Question: I was following the instructions on this thread:
<URL>
which lists the following code for changing a Power Query parameter:
'''
ThisWorkbook.Queries([ParameterName]).Formula = 'New code here
'''
However it converts the value into a formula and adds "= " to the front of it:

I need to update the source of my query because the GUID expires and needs to be refreshed.
'''
Source = Xml.Tables(Web.Contents("http://api.aceproject.com/?fct=getprojects&guid=" & GUID & "&Filtercompletedproject=False&projecttemplate=0&assignedonly=True")),
'''
The only solutions I can find require using a value stored in a cell, but I want to avoid storing the GUID in a cell for security reasons.
Using VBA how can I change either just the parameter value (without it converting into a formula) or the entire source URL?
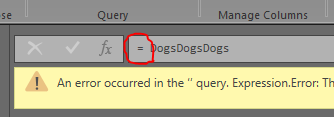
Answer: The solution was using double quotes to force a text value to the formula:
'''
ThisWorkbook.Queries("GUID").Formula = """dogs"""
'''
Here's the final version, which passes the variable through as text:
'''
Sub RefreshQuery_Click()
ThisWorkbook.Queries("GUID").Formula = """" & GUID & """"
End Sub
'''
To ensure the query retains the parameter property, add in the following meta data:
'''
ThisWorkbook.Queries("GUID").Formula = """" & GUID & """" & " meta [IsParameterQuery=true, Type=""Text"", IsParameterQueryRequired=true]"
'''